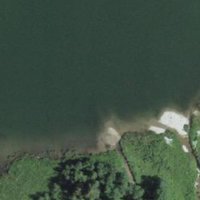
EUNIS habitat code: 14
Species observed at this site:
Caltha palustris